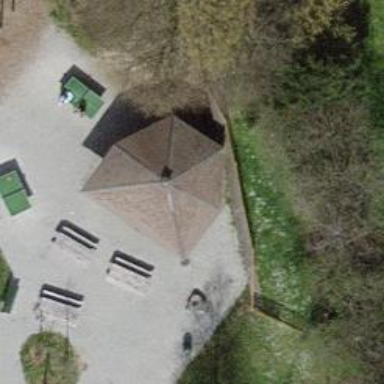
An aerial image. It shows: Barbecue facility.